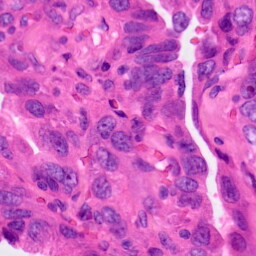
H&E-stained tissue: Lung